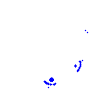
Particle: pion